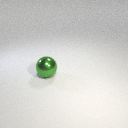
large green metal sphere